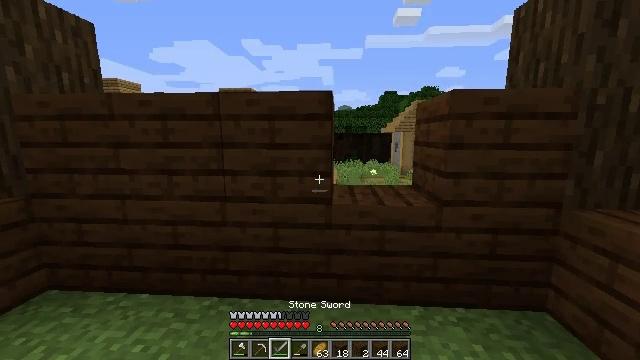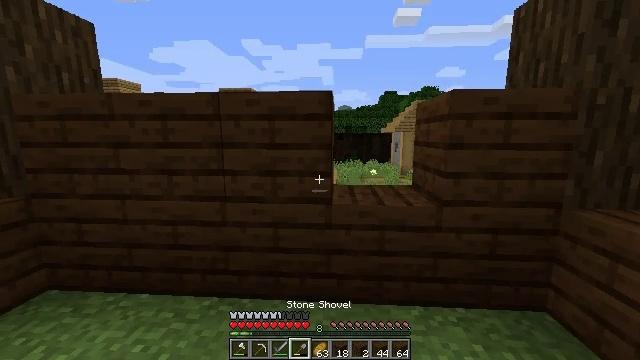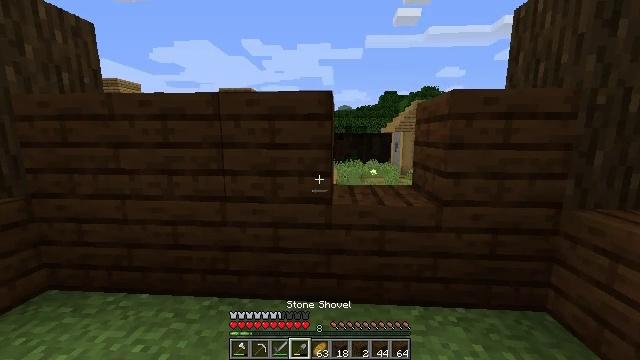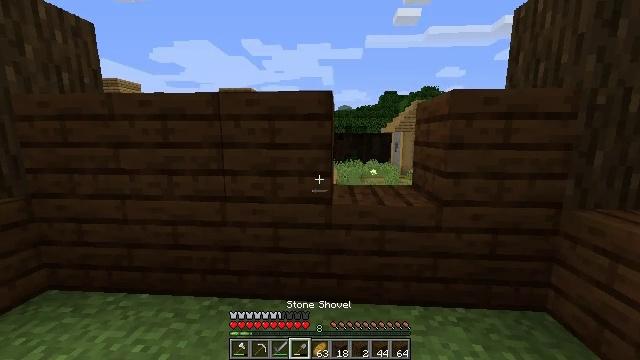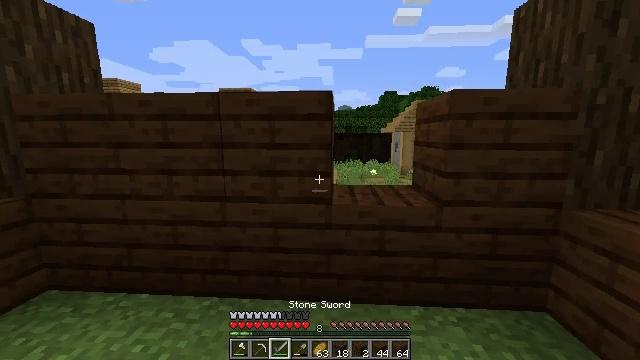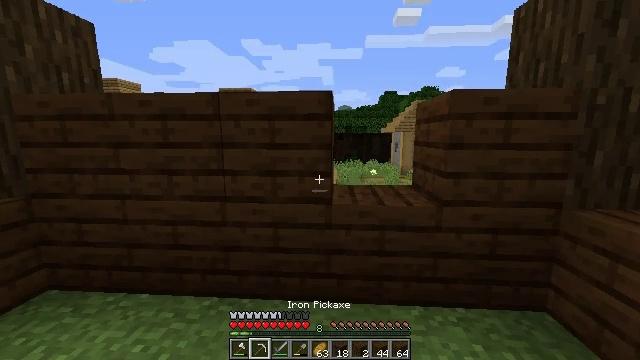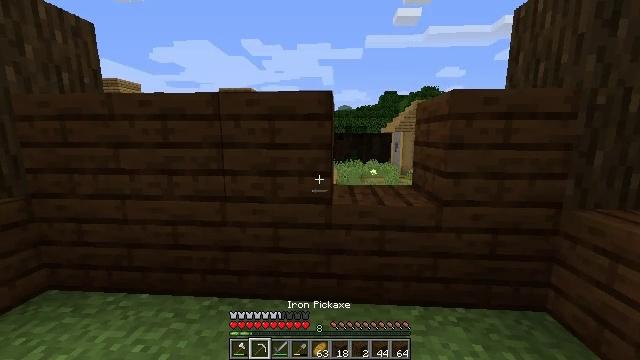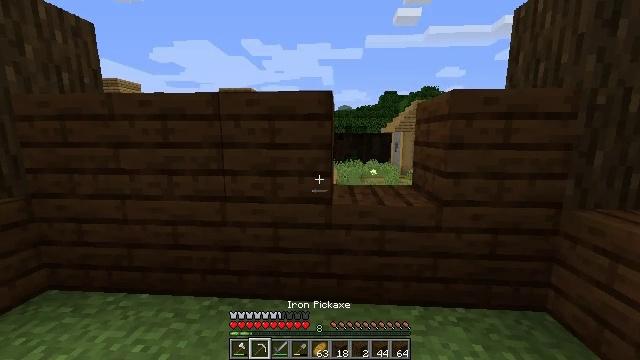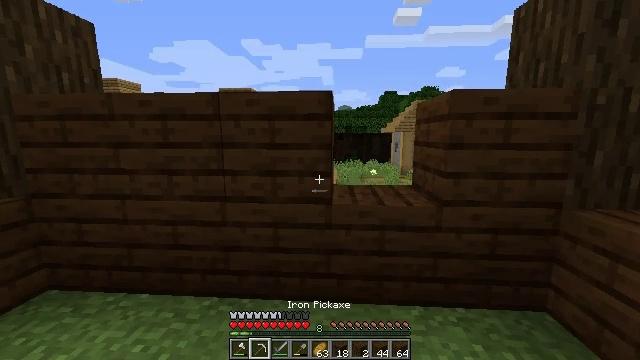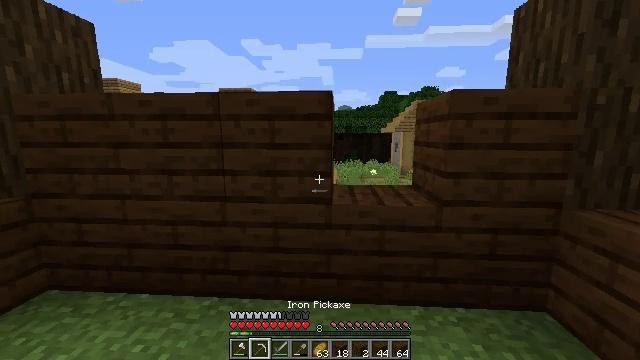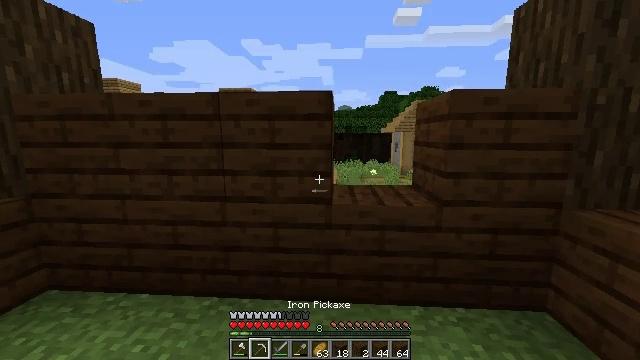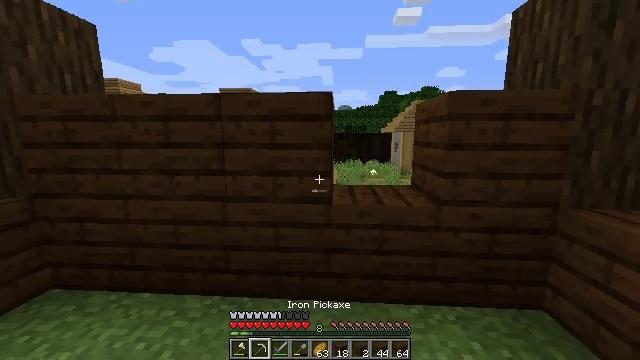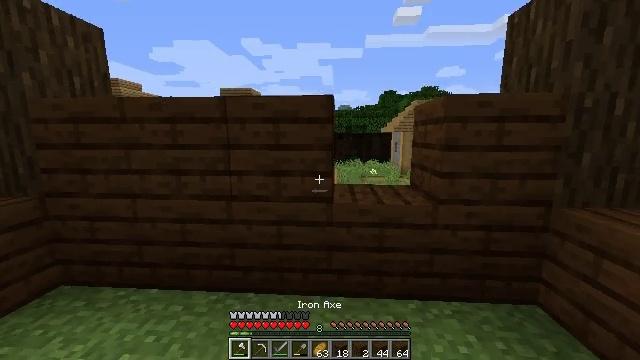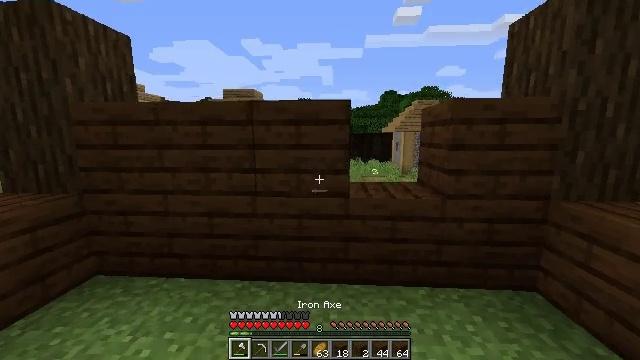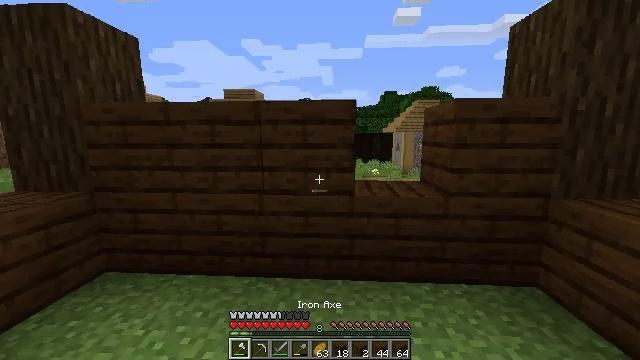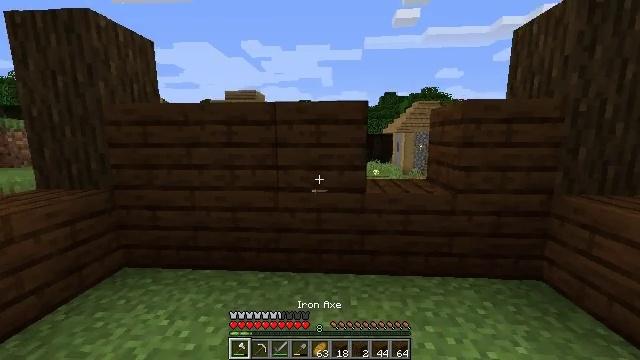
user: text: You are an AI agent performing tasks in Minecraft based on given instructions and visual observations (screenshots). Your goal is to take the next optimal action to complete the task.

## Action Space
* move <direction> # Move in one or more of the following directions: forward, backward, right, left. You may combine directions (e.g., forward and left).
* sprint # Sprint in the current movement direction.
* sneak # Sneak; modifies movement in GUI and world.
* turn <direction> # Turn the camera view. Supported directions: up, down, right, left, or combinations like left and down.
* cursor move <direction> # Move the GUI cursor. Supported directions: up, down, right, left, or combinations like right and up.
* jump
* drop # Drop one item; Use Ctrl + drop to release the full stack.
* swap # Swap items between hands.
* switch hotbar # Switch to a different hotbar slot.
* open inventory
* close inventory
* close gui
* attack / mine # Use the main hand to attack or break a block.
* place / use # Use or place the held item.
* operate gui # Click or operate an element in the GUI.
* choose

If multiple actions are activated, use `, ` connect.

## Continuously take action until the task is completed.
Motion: motion action
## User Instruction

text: Retrieve dark oak planks for building.
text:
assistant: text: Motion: no_op
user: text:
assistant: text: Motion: no_op
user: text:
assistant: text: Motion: no_op
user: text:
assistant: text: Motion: no_op
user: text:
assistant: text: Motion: no_op
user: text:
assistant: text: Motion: no_op
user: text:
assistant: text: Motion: no_op
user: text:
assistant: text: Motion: no_op
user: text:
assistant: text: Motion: no_op
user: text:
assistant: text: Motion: no_op
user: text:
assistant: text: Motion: move back
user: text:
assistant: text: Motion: move back and move left
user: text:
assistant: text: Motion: move back and move left
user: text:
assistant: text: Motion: move back and move left
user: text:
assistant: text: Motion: move left
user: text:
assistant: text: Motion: turn right and up
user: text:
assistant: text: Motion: no_op
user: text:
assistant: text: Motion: turn right and up
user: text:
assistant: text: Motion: attack / mine
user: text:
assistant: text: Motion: attack / mine
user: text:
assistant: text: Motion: attack / mine
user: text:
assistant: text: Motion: attack / mine
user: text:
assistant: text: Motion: attack / mine
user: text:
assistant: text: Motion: attack / mine
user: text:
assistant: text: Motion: attack / mine
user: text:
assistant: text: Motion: attack / mine
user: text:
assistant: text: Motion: attack / mine
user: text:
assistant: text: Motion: attack / mine
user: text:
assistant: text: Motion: attack / mine
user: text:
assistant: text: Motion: attack / mine